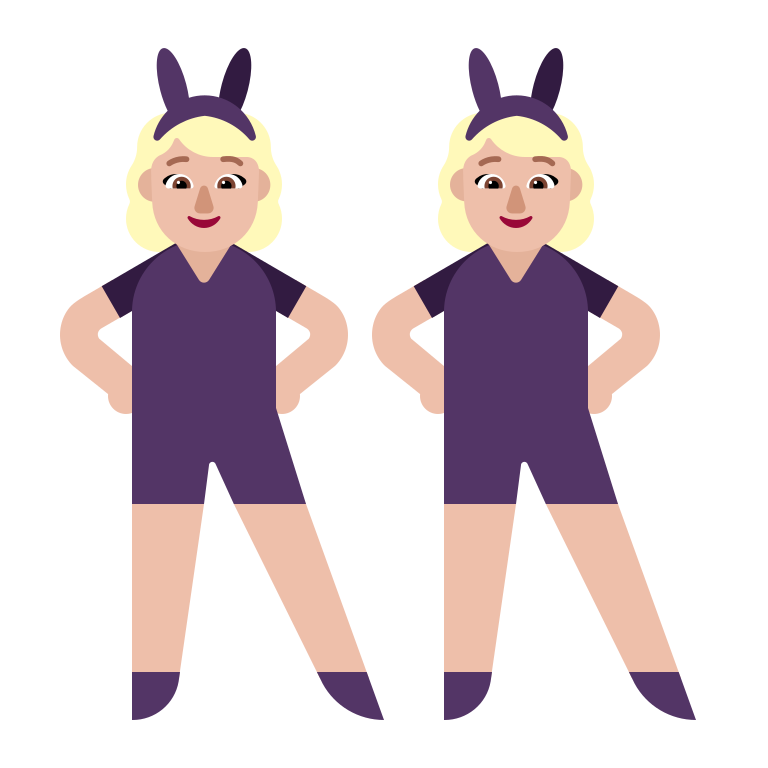
woman with bunny ears flat  light